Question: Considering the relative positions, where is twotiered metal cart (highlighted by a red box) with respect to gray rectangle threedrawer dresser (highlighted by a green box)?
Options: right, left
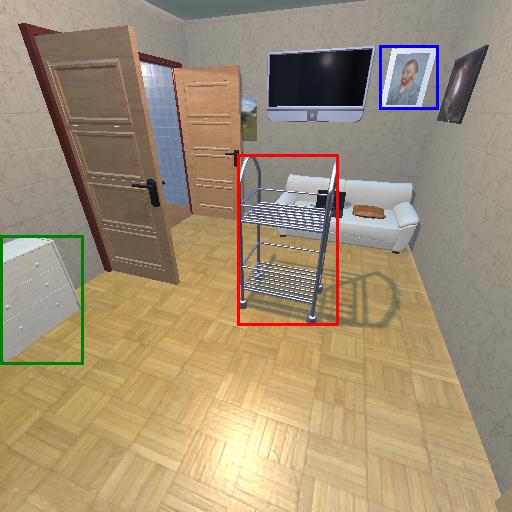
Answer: right